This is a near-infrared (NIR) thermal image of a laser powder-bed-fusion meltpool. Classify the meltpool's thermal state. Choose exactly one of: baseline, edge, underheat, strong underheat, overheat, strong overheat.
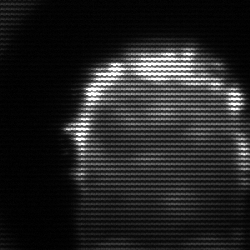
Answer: baseline